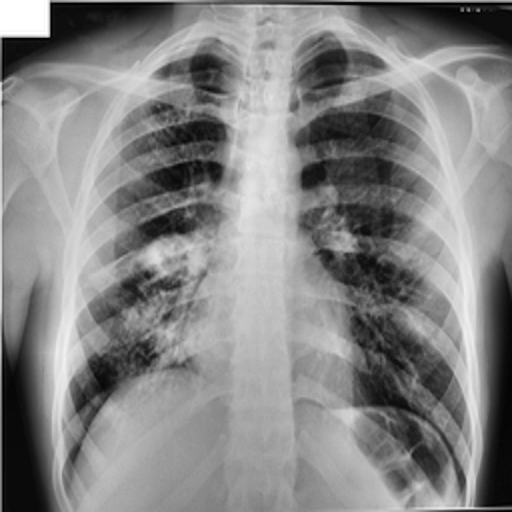
Finding: TUBERCULOSIS